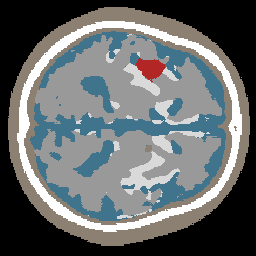
Label: lesion